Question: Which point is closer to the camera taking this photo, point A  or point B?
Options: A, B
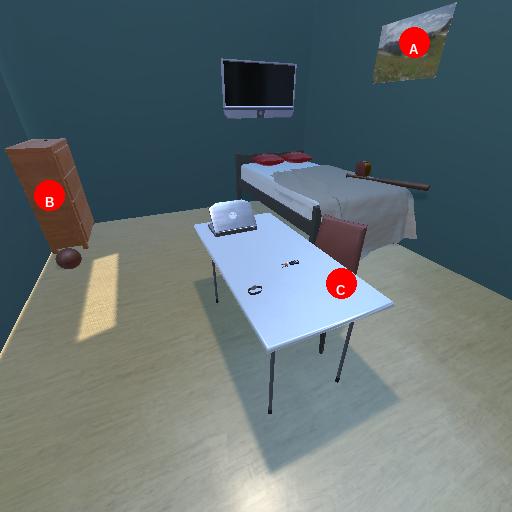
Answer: A